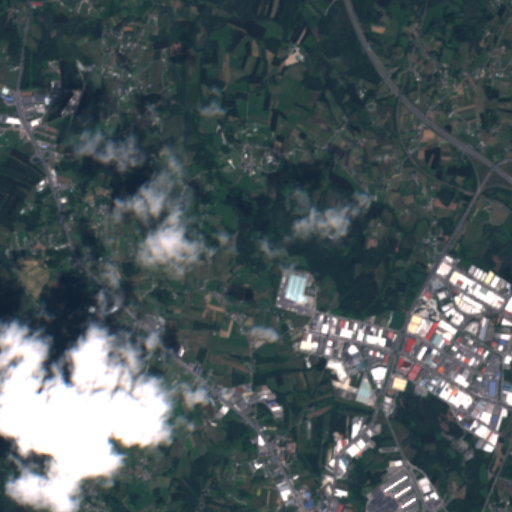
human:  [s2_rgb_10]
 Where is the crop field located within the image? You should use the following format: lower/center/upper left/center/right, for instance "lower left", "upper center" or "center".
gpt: The crop field is located in the lower right of the image.
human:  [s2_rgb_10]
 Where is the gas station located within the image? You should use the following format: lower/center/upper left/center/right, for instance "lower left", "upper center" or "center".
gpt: The gas station is located in the lower right of the image.
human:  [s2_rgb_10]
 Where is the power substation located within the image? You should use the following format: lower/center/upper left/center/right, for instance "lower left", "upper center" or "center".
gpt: The power substation is located in the center right of the image.
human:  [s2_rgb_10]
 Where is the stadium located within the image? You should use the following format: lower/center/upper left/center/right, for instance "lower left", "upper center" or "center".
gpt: The stadium is located in the center right of the image.
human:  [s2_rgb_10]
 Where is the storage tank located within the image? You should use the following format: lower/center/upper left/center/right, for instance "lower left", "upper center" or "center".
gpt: The storage tank is located in the center right of the image.
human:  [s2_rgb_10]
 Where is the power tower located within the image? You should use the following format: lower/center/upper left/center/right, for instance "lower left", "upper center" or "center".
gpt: There is no power tower in the image.